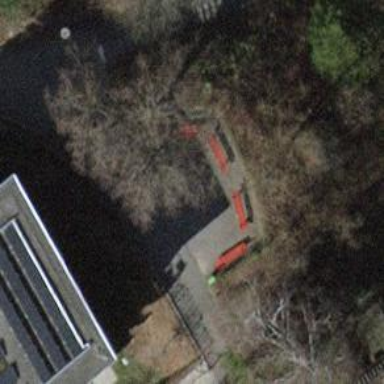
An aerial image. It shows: Red bench.